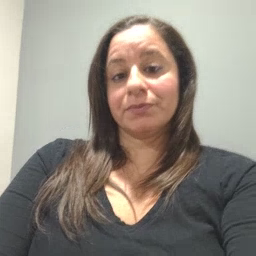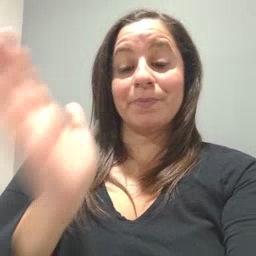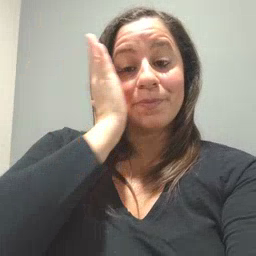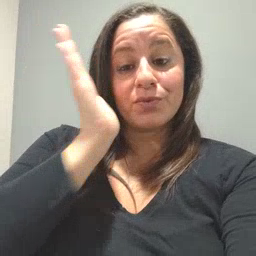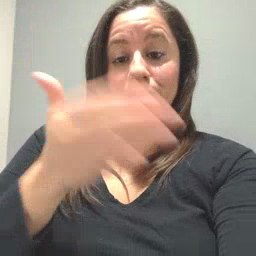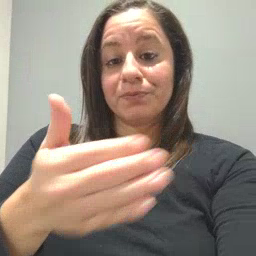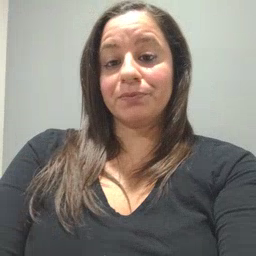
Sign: bedroom